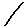
Label: line